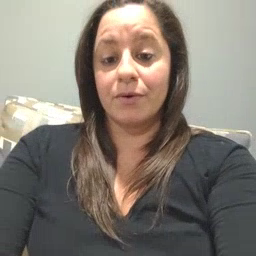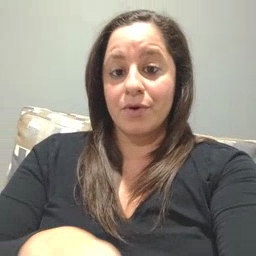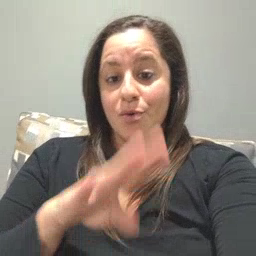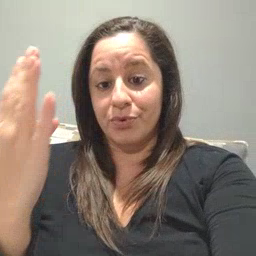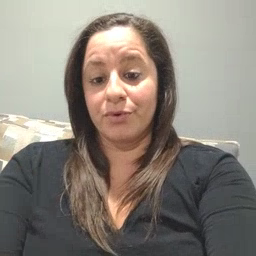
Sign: open